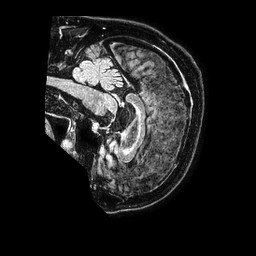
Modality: FLAIR
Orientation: sagittal
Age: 79
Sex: male
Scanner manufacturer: philips
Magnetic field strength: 1.5 T
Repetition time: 4.8 s
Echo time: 0.3 s